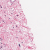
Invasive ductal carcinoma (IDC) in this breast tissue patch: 0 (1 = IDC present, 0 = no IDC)